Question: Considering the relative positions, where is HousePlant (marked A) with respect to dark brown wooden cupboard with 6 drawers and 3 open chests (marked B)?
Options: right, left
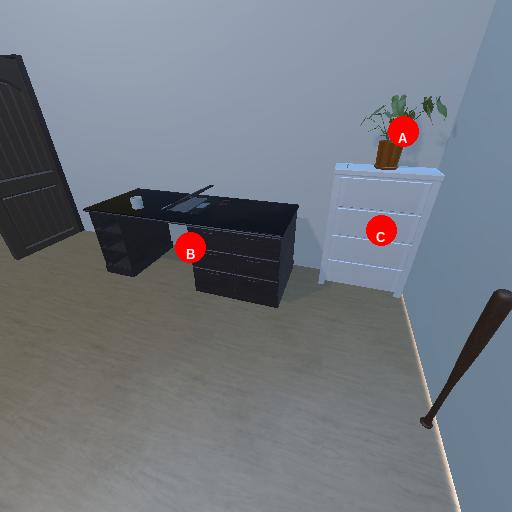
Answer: right